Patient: sex M, age 71
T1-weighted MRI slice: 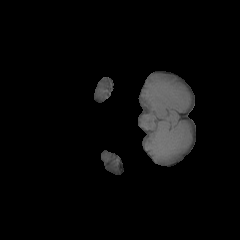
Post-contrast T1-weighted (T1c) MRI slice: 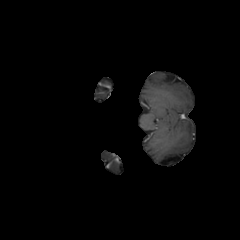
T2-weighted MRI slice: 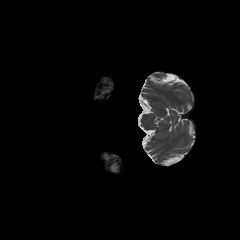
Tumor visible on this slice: no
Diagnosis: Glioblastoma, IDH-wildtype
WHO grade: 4